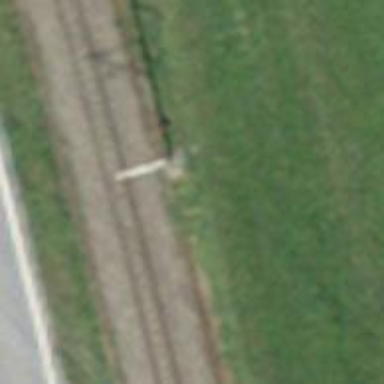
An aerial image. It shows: Power pole.